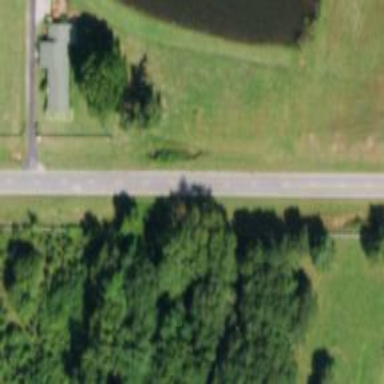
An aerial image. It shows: Tertiary road.